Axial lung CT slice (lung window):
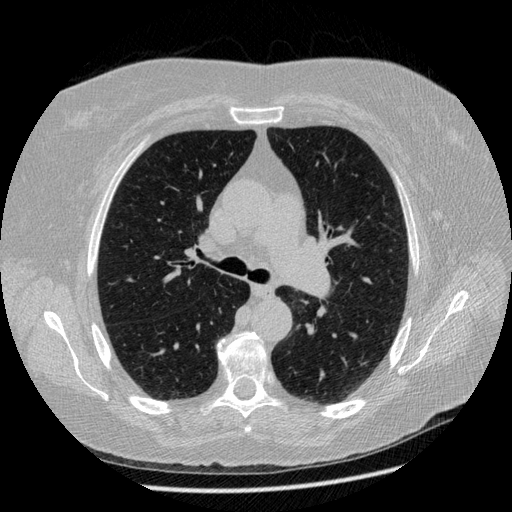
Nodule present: no